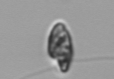
Label: flagellate_morphotype1